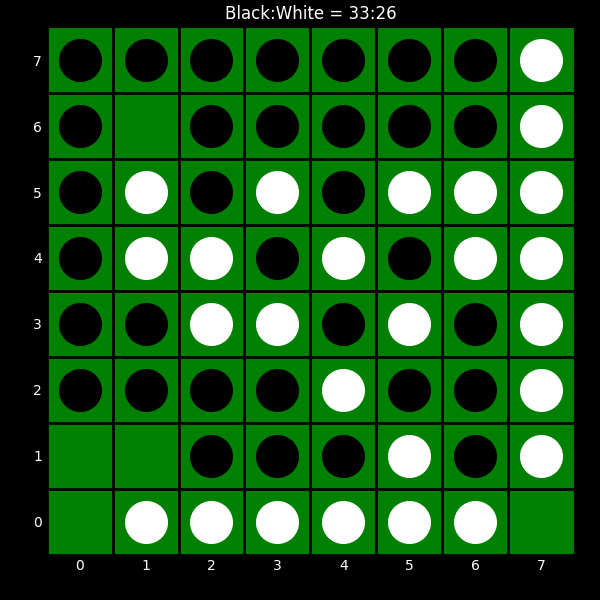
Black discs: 33
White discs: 26